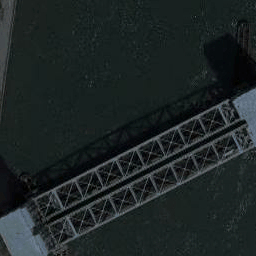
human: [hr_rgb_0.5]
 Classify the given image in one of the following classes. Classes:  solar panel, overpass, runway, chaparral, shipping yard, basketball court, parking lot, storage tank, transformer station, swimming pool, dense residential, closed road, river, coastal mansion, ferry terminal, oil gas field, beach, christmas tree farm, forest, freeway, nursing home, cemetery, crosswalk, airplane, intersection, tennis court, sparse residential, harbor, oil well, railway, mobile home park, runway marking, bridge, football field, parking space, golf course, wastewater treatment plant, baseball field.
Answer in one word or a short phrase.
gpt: bridge